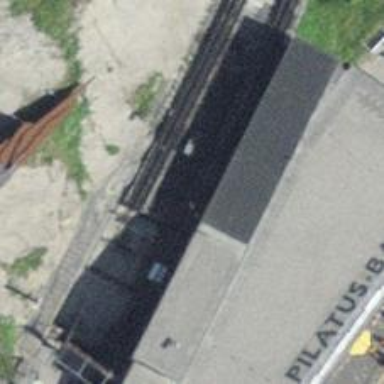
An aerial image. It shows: Railway station that also serves as public transport station.